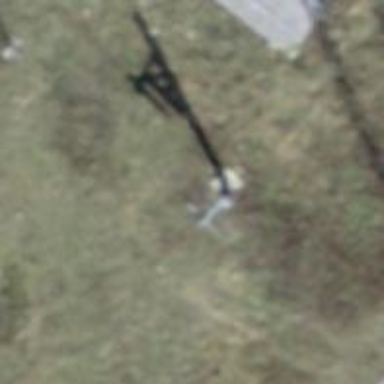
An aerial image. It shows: Pylon for aerialway.